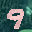
Label: 9